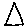
Label: triangle